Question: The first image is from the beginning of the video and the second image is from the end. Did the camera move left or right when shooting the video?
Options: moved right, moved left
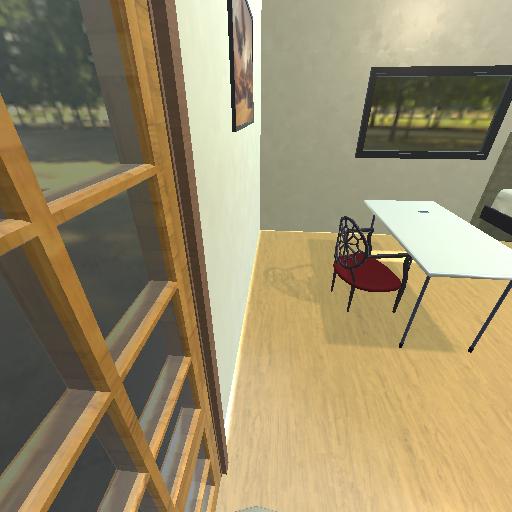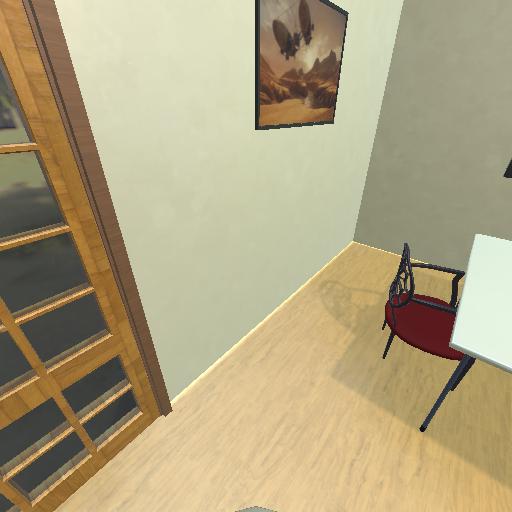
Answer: moved right